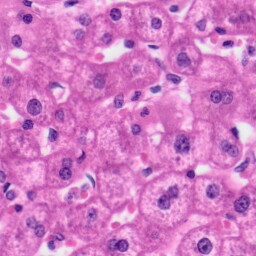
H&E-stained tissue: Liver